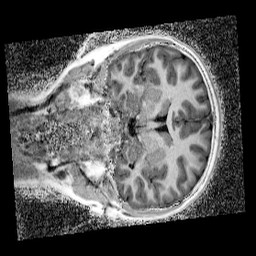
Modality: UNIT1_denoised
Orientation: coronal
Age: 9
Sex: male
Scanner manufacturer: siemens
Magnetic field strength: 3 T
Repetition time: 4 s
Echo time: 0.00299 s